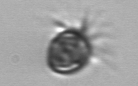
Label: Ciliophora